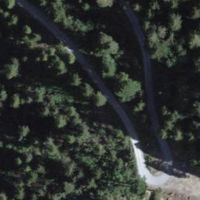
EUNIS habitat code: 43
Species observed at this site:
Cephalanthera rubra